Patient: sex F, age 54
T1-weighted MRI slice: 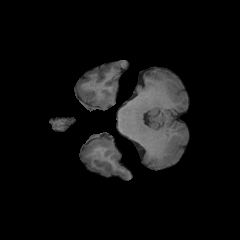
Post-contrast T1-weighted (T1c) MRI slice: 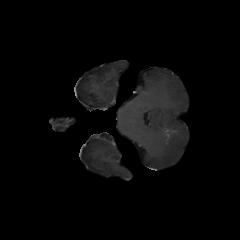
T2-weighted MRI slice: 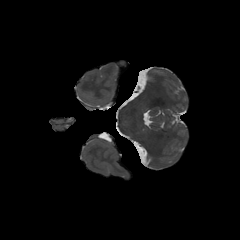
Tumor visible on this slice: no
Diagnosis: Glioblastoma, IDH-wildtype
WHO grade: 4